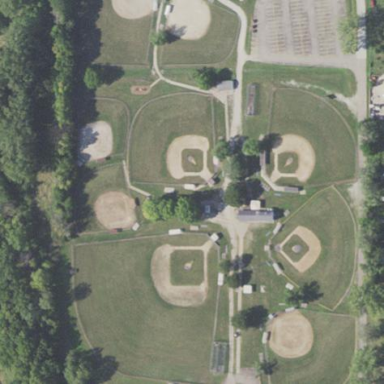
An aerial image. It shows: Sports centre specializing in baseball on leisure land.